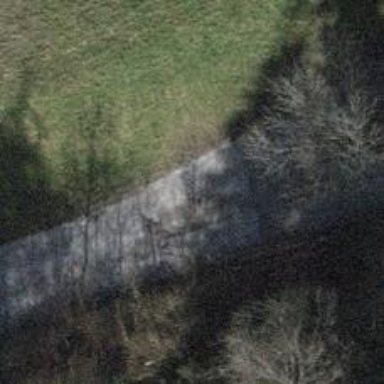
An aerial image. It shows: Bench.